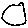
Label: circle